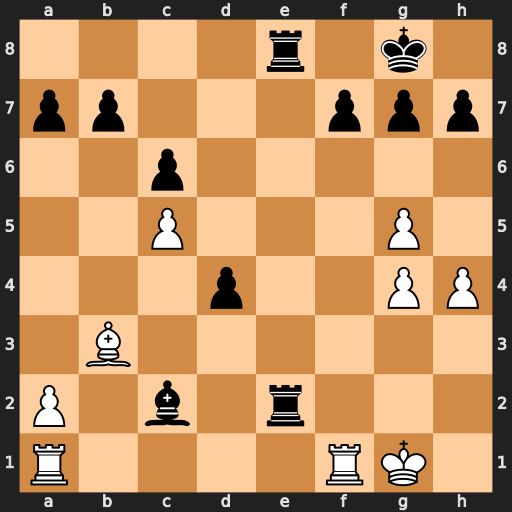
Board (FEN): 4r1k1/pp3ppp/2p5/2P3P1/3p2PP/1B6/P1b1r3/R4RK1
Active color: w
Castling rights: -
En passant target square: -
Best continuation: Bxf7+ Kh8 Bxe8